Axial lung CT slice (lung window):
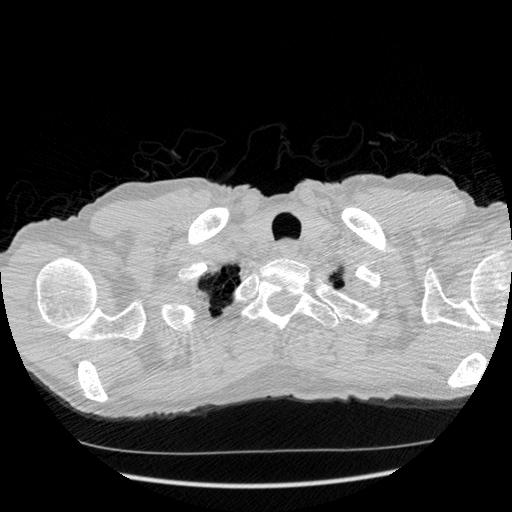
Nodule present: no